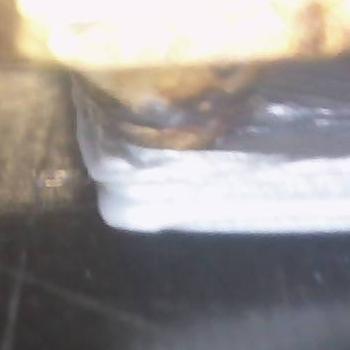
Flow rate: 42%